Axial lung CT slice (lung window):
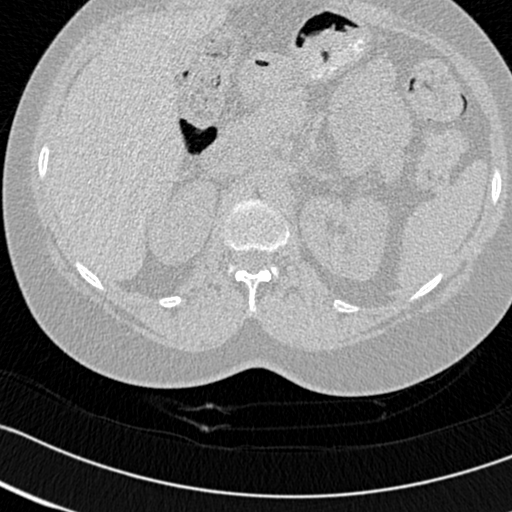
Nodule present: no